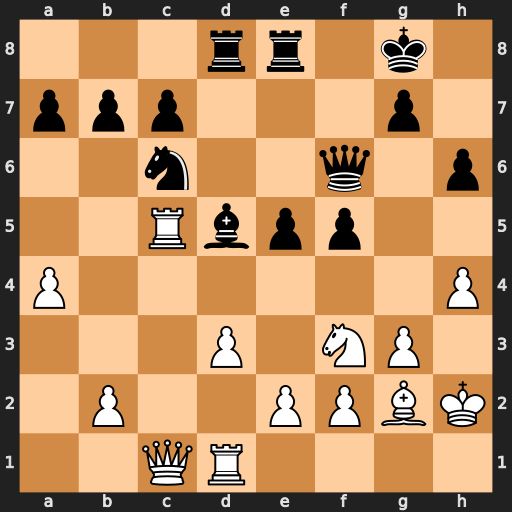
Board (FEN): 3rr1k1/ppp3p1/2n2q1p/2Rbpp2/P6P/3P1NP1/1P2PPBK/2QR4
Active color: w
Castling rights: -
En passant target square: -
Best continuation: Rxd5 Rxd5 Qc4